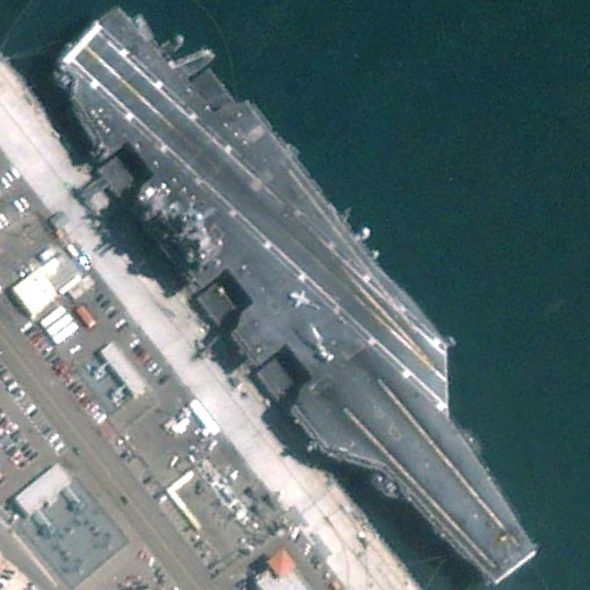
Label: aircraft_carrier